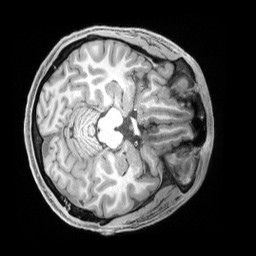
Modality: T1w
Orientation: axial
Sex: male
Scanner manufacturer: siemens
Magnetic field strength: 3 T
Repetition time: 2.4 s
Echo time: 0.00222 s